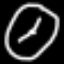
Label: clock